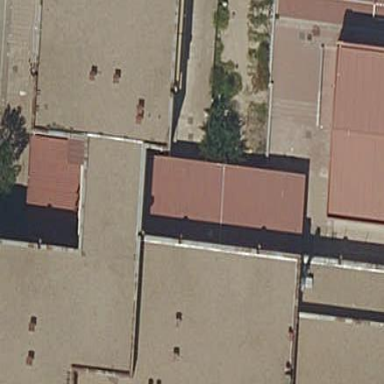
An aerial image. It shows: School building.